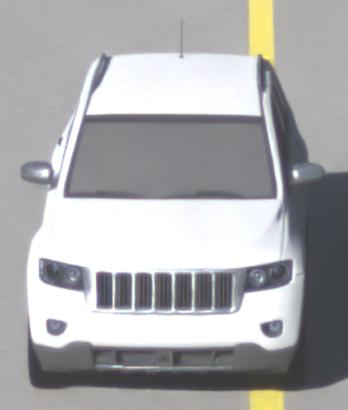
Make: Jeep
Model: Grand Cherokee
Detailed model: WK2
Model produced from: 2010
Model produced until: 2021
Doors: 5
Color: white
Road condition: wet road
Daytime: morning or afternoon
Contrast: low contrast